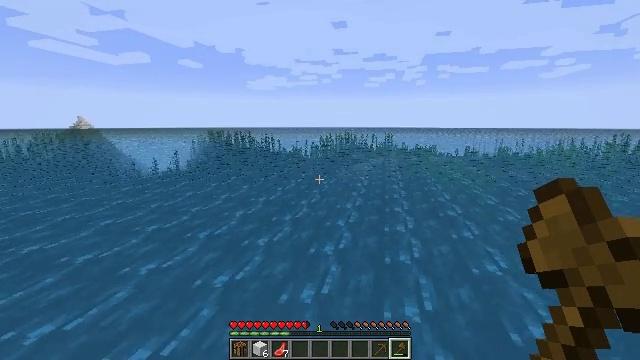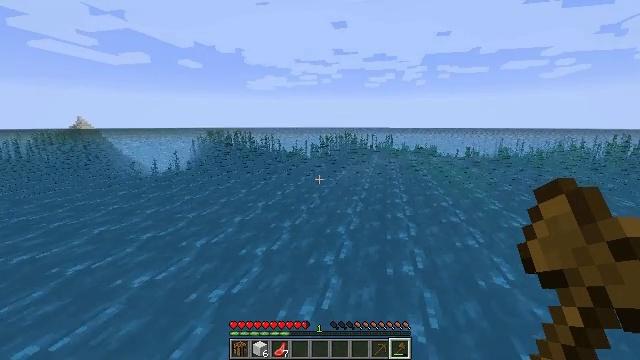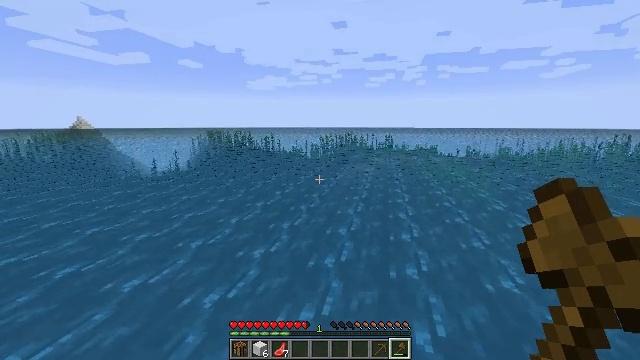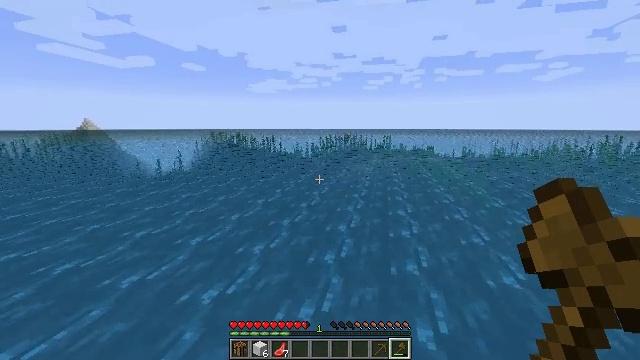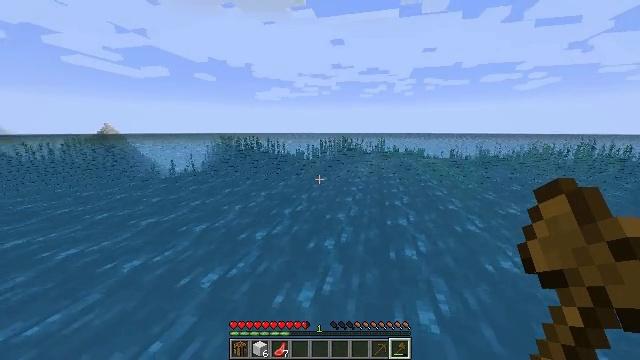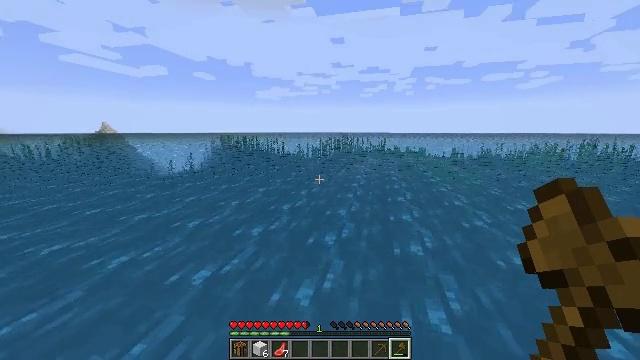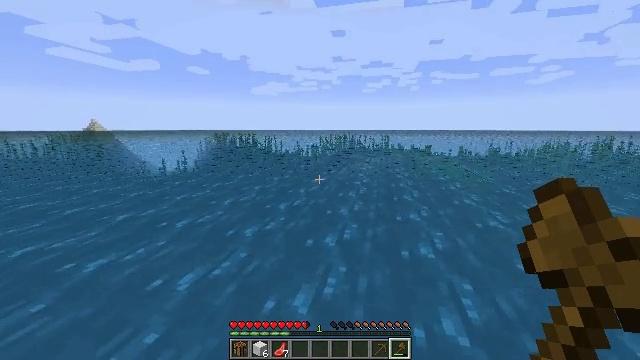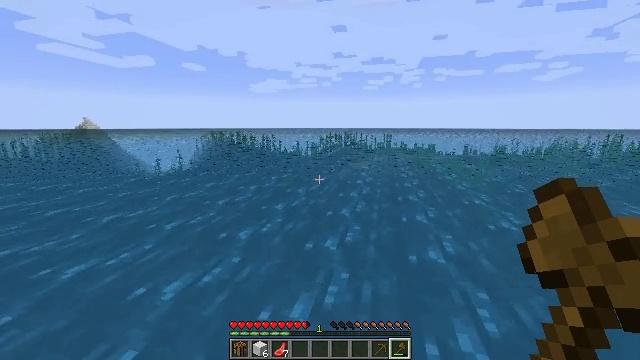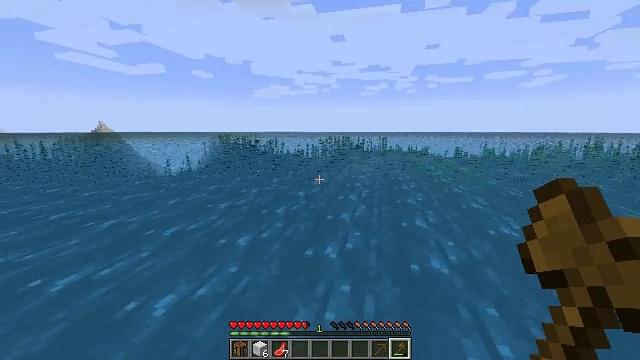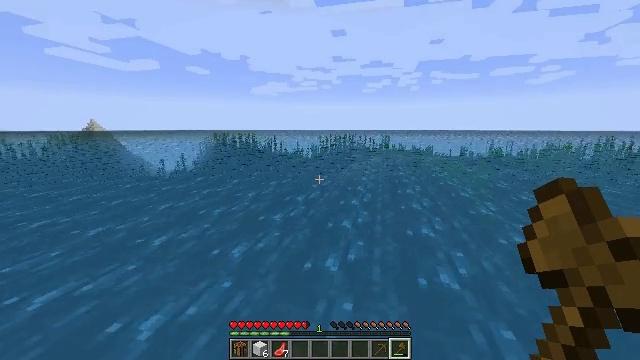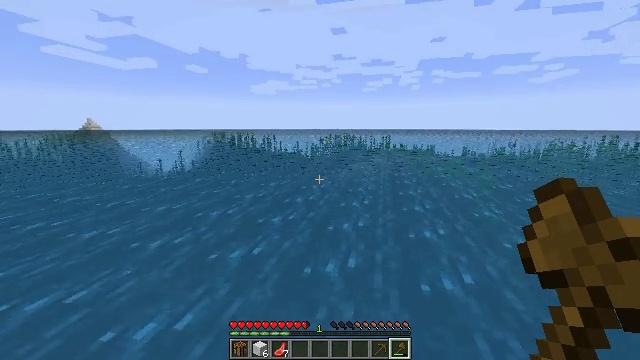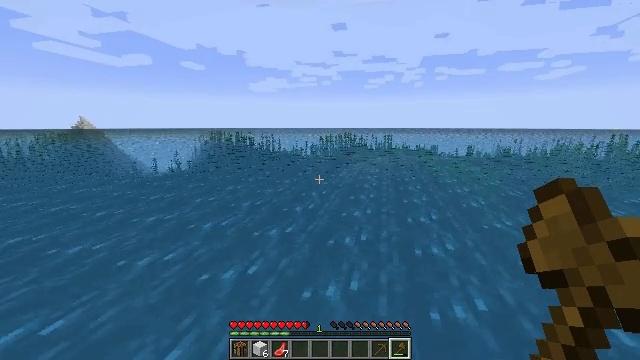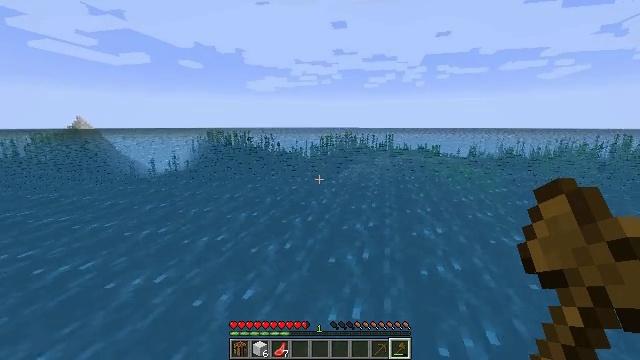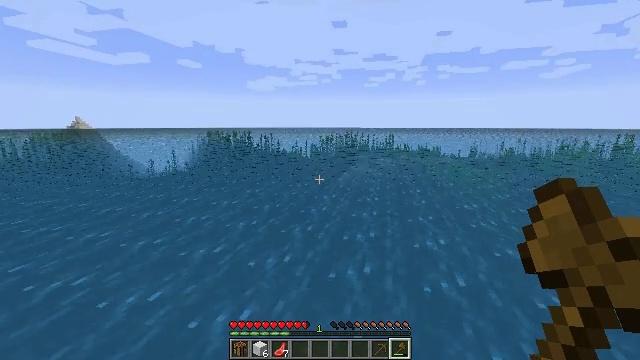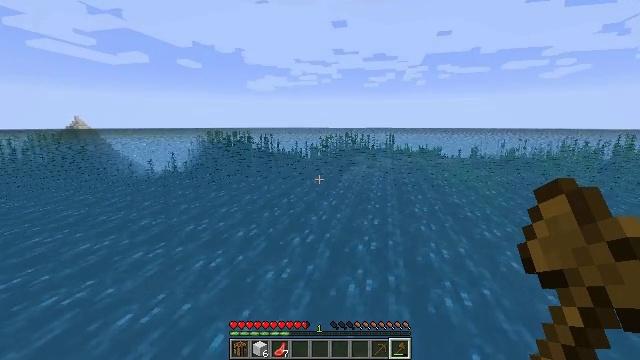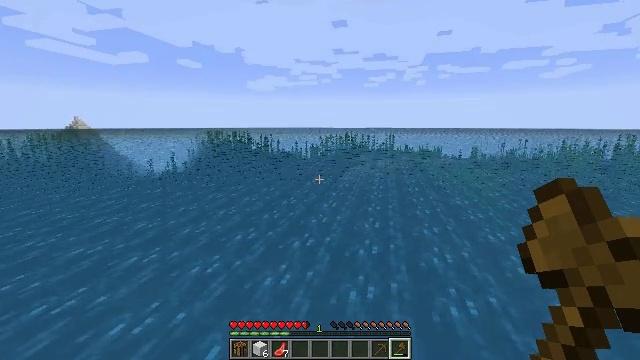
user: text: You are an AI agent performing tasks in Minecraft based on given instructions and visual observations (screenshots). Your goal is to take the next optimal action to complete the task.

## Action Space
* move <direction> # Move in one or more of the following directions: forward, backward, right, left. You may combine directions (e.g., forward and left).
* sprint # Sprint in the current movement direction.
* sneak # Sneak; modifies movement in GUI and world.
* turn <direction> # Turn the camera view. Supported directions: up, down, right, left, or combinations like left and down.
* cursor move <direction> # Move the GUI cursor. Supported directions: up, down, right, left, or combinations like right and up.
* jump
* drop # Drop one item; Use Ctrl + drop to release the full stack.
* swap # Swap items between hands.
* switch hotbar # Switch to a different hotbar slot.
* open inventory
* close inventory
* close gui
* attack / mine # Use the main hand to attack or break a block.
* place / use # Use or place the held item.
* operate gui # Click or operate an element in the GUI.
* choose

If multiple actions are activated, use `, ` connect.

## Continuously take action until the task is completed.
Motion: motion action
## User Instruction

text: Collect kelp plant from the sea.
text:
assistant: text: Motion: move forward, jump
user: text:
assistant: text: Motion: move forward, sprint, jump
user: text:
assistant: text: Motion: move forward, sprint, jump
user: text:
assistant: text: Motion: move forward, sprint, jump
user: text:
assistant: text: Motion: move forward, sprint, jump
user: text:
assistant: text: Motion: move forward, jump
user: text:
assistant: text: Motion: move forward, jump
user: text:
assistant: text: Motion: move forward, jump
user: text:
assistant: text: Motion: move forward, jump
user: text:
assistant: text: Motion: move forward, jump
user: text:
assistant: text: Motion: move forward, jump
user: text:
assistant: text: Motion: move forward, jump
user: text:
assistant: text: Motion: move forward, jump
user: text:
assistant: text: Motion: move forward, jump
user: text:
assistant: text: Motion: move forward, sprint, jump
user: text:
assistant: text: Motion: move forward, sprint, jump
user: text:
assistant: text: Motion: move forward, sprint, jump
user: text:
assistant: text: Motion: move forward, sprint, jump
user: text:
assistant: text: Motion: move forward, jump
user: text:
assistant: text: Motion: move forward, jump
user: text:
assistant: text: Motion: move forward, jump
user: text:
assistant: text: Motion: move forward, jump
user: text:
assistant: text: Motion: move forward, jump
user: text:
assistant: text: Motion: move forward, jump
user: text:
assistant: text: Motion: move forward, jump
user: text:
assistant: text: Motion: move forward, sprint, jump
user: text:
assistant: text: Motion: move forward, sprint, jump
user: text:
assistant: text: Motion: move forward, sprint, jump
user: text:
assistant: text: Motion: move forward, sprint, jump
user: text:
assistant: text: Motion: move forward, jump